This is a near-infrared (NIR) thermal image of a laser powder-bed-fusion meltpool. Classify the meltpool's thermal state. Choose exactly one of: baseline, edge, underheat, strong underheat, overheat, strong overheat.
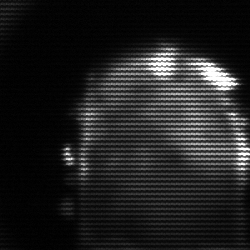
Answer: baseline